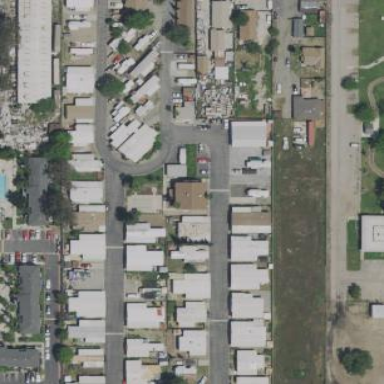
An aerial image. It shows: Residential area known as trailer park.